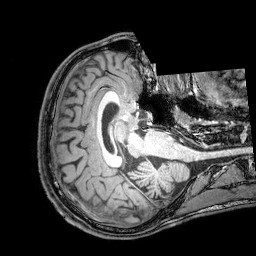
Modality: T1w
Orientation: axial
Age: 20
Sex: male